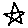
Label: star